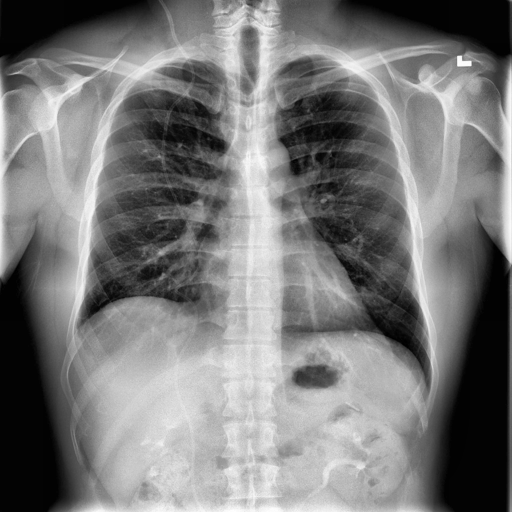
Finding: NORMAL